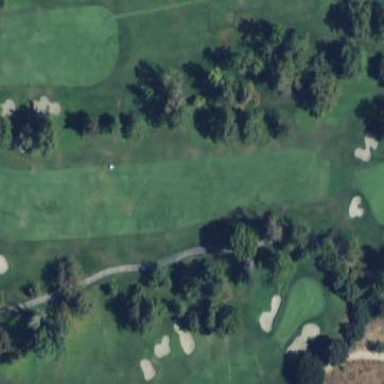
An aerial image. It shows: Scenic golf fairway.